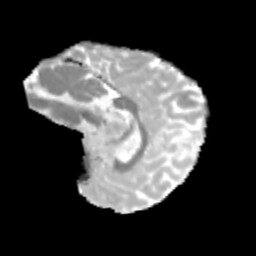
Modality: MD
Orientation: sagittal
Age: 9
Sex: male
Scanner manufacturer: siemens
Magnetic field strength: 3 T
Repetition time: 3.8 s
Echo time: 0.07 s